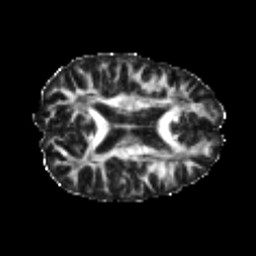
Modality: FA
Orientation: axial
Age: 26
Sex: male
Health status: healthy
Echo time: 0.074 s